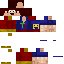
A male human skin with medium skin, wearing brown long hair dressed in a blue hoodie and red pants, featuring a closed mouth.